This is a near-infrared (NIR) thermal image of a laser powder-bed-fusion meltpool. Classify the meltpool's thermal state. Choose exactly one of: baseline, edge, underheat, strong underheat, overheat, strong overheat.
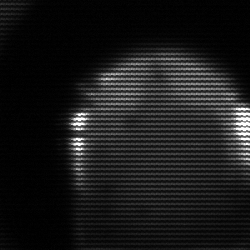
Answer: edge